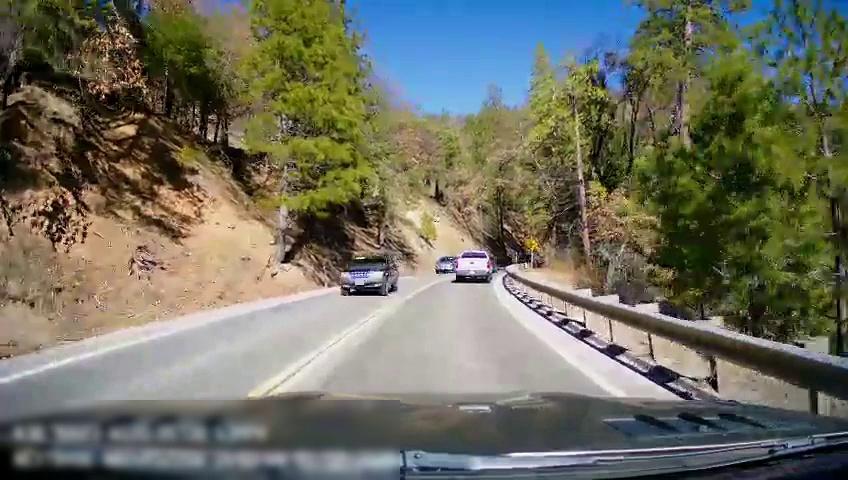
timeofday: Day
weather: Sunny
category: Drivable Space
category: Drivable Space
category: Vehicles | Truck
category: Vehicles | Car
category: Vehicles | SUV
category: Vehicles | Car
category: Lanes | Opposite Lane
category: Lanes | Current Lane
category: Lanes | Opposite Lane
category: Lanes | Current Lane
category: Traffic | Signs